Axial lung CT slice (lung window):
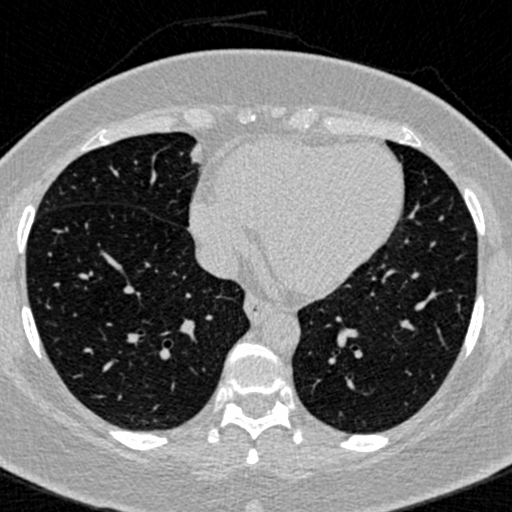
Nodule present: no